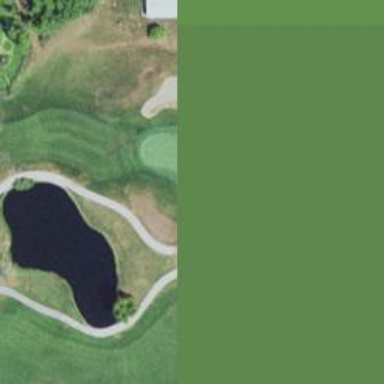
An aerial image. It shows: Grassy area designated as golf fairway.